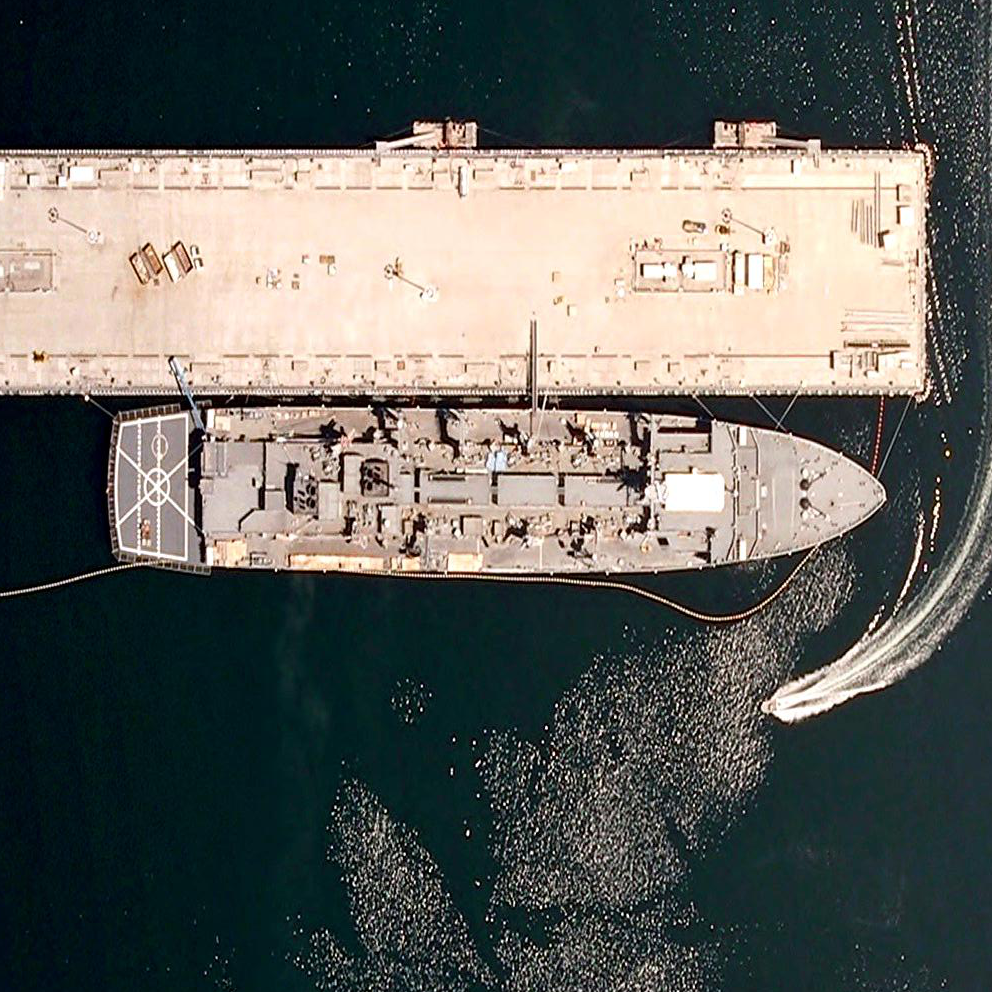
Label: Sacramento-class_support_ship